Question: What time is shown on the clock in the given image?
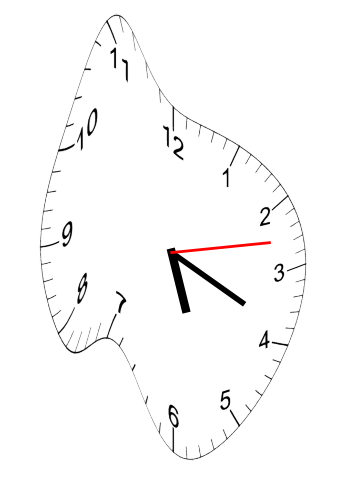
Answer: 05:19:13